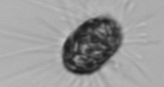
Label: Corethron_hystrix